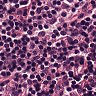
Metastatic tissue present: no